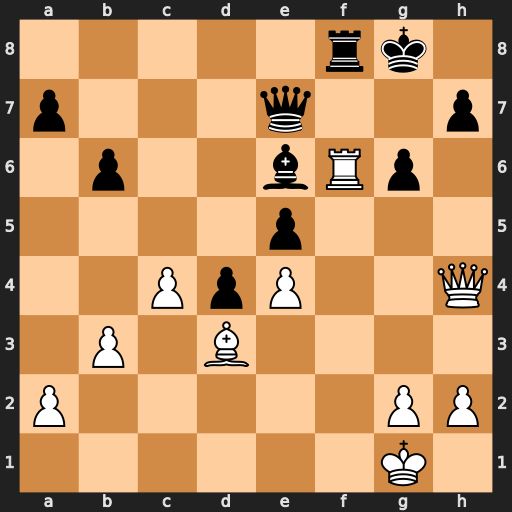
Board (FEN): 5rk1/p3q2p/1p2bRp1/4p3/2PpP2Q/1P1B4/P5PP/6K1
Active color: w
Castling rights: -
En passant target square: -
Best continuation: Rxg6+ hxg6 Qxe7